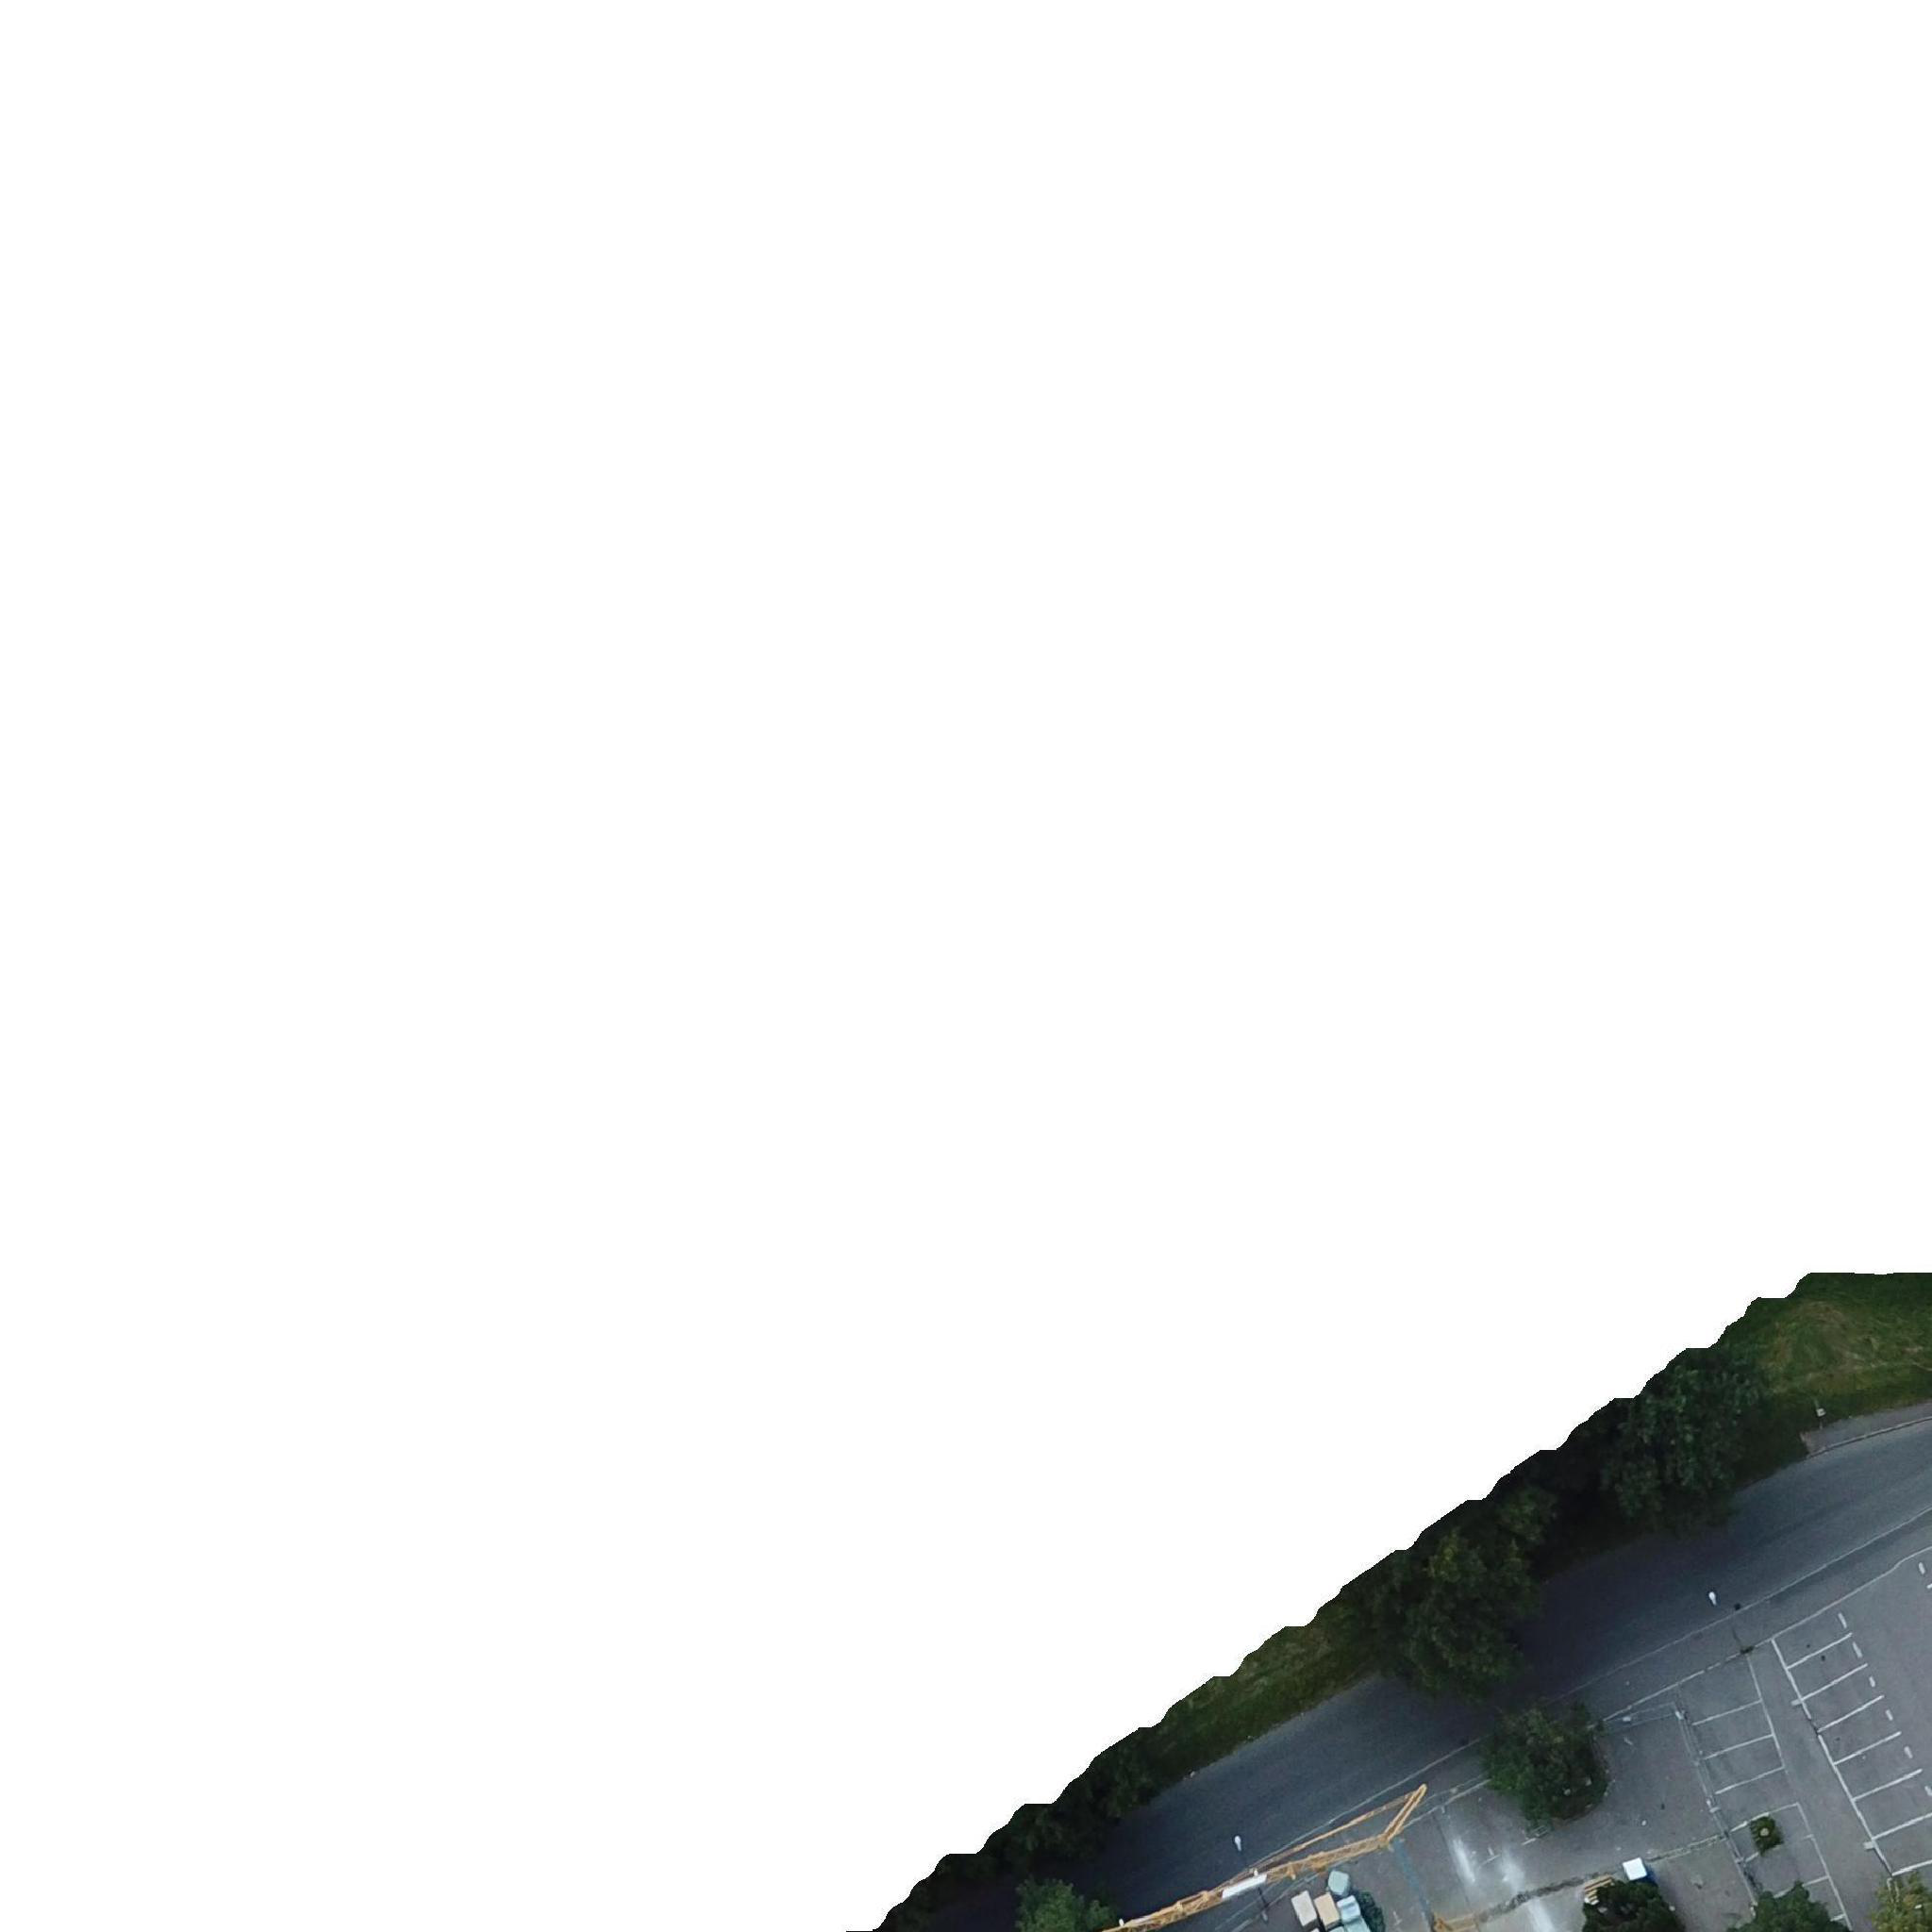
Biome: Western European broadleaf forests